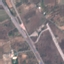
Land use / land cover: Highway